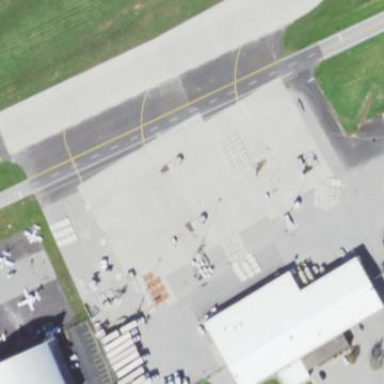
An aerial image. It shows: Apron at the airport.